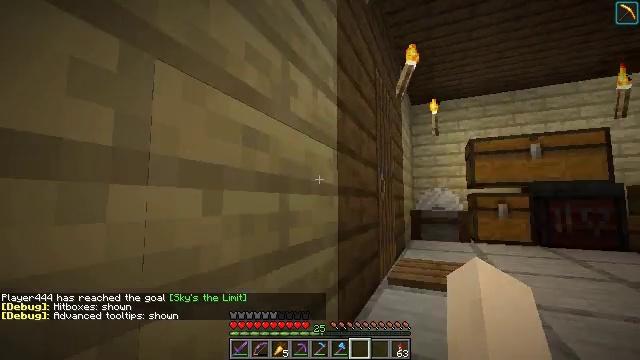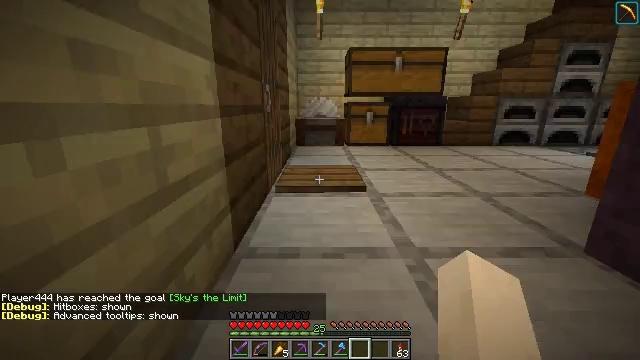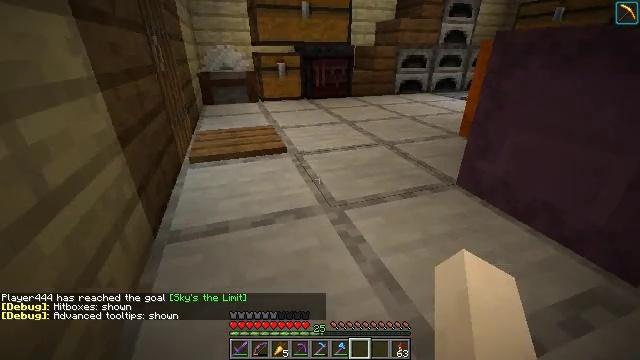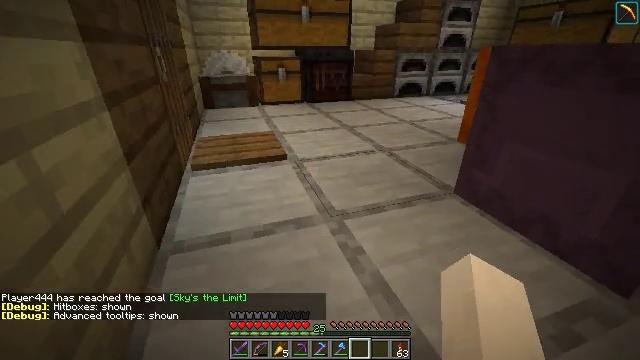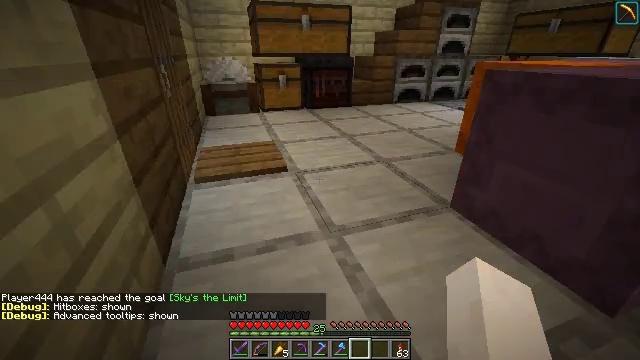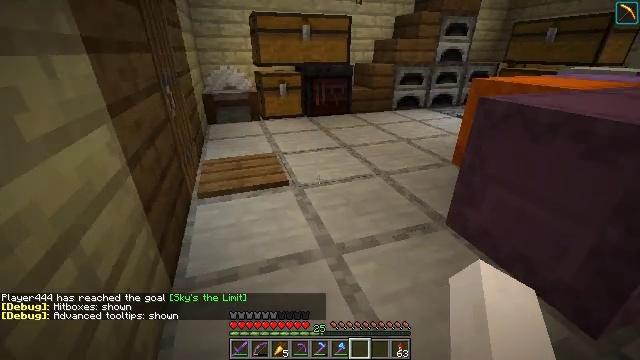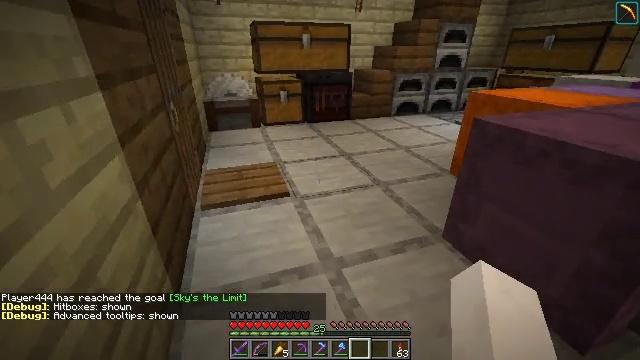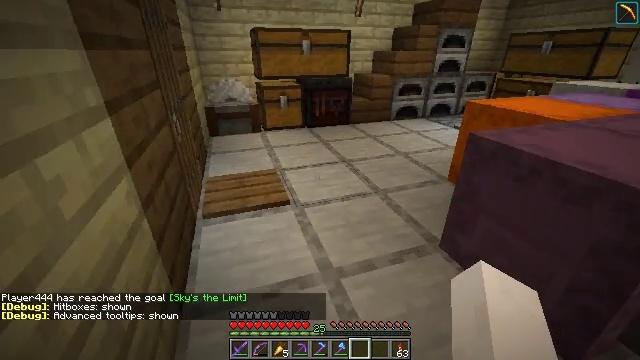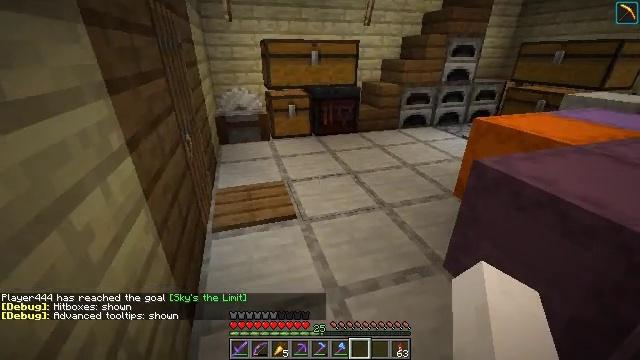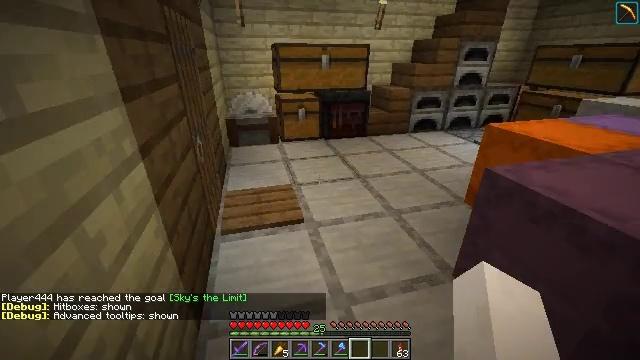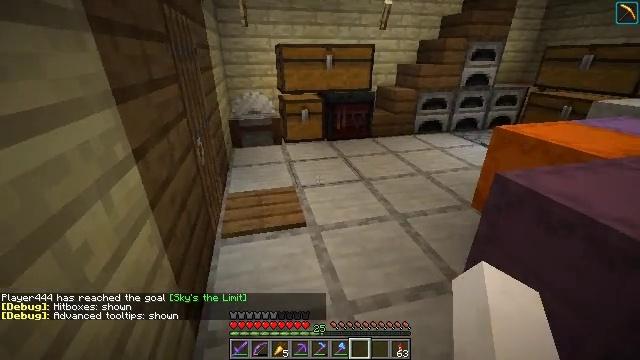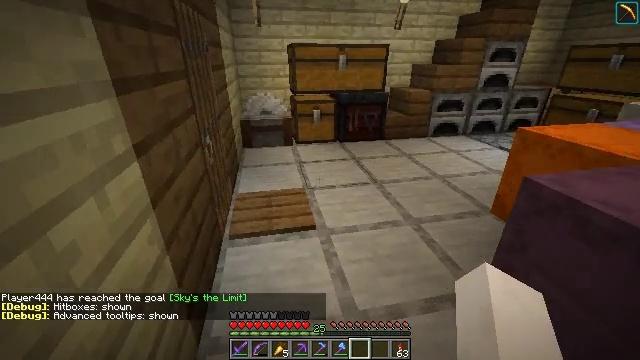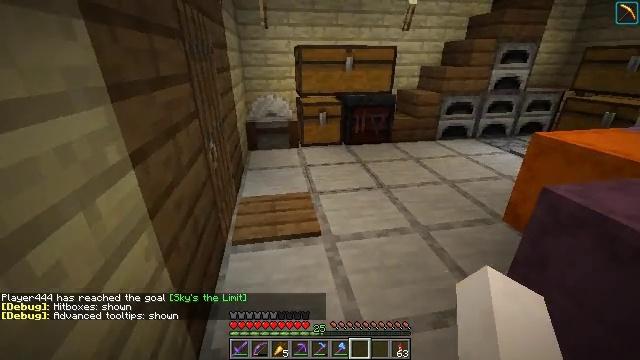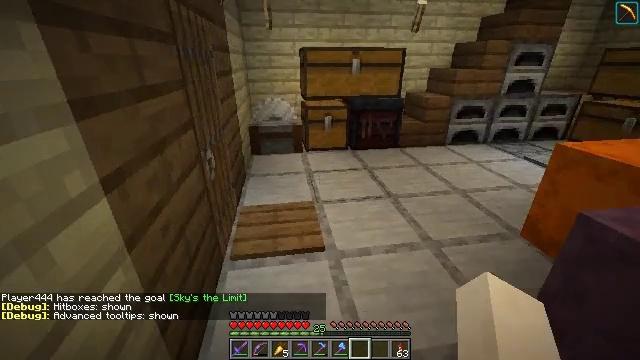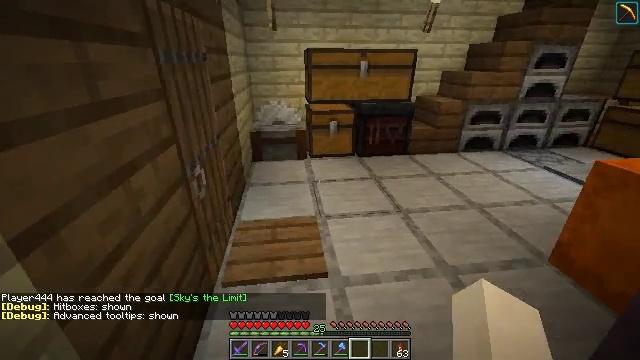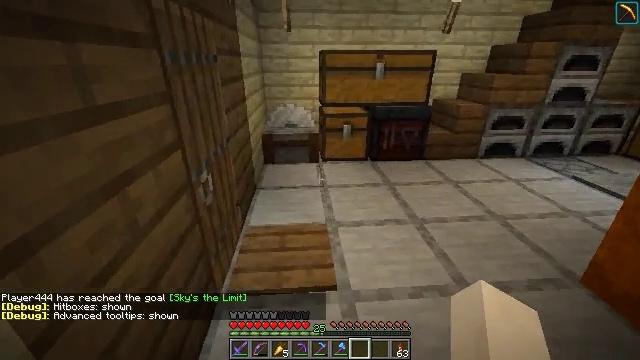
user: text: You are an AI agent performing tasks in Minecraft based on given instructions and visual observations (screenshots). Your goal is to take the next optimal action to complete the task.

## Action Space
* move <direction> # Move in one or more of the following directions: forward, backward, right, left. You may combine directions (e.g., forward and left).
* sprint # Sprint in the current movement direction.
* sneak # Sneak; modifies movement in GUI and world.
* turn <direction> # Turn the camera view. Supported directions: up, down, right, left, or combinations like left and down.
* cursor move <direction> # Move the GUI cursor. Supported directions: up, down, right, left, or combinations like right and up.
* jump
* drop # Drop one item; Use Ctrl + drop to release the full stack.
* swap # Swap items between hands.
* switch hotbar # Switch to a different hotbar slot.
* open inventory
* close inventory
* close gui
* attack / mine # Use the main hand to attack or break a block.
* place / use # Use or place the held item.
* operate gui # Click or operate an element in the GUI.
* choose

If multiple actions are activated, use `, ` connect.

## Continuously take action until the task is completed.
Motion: motion action
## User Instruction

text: Extract mossy cobblestone using a pickaxe.
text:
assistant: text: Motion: move forward, turn right and down
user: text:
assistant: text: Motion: move forward, turn right and down
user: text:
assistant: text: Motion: move forward
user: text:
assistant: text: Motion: move forward
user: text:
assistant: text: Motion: move forward
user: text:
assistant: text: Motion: move forward
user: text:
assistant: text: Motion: move forward
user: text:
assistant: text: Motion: move forward, turn left
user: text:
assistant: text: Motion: move forward, turn left
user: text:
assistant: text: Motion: move forward
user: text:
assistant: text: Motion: move forward, turn left
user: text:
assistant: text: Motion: move forward, turn left
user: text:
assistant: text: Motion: move forward, turn left
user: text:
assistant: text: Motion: move forward, turn left
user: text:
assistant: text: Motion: move forward, turn left
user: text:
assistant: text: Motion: move forward and move right, turn left and down
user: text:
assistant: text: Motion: move forward and move right, turn left and down
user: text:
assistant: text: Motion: move forward and move right, turn left
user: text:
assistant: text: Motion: move forward and move right, turn left
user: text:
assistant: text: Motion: move forward, turn left and up
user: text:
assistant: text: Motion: turn left
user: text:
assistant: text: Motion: no_op
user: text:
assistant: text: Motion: no_op
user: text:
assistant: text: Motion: no_op
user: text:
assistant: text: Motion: no_op
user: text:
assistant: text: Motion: no_op
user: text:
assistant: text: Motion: no_op
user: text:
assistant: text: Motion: no_op
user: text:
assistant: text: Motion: turn right and up
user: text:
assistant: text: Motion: move right, turn right and up